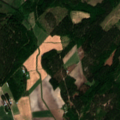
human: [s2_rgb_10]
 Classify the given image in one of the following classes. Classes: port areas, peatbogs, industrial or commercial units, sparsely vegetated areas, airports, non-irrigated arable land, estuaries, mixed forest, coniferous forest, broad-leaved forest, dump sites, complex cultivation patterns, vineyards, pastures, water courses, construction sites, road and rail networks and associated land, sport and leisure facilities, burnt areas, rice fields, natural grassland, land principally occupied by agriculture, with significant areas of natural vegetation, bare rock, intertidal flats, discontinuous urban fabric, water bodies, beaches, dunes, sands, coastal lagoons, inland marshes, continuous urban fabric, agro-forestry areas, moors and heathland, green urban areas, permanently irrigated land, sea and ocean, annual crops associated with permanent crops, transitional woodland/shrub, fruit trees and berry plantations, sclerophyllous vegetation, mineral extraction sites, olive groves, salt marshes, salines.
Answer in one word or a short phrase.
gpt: non-irrigated arable land, land principally occupied by agriculture, with significant areas of natural vegetation, coniferous forest, mixed forest